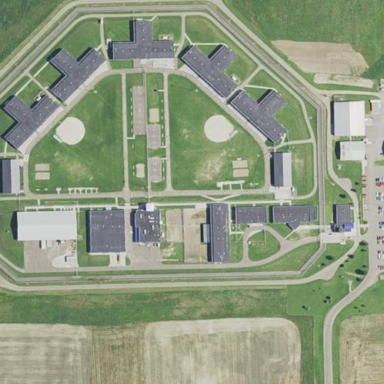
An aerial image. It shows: Prison.